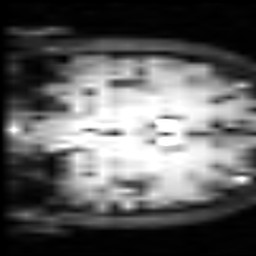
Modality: inplaneT2
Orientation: coronal